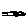
Label: bird